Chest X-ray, AP view. Patient: 12 years old, sex F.
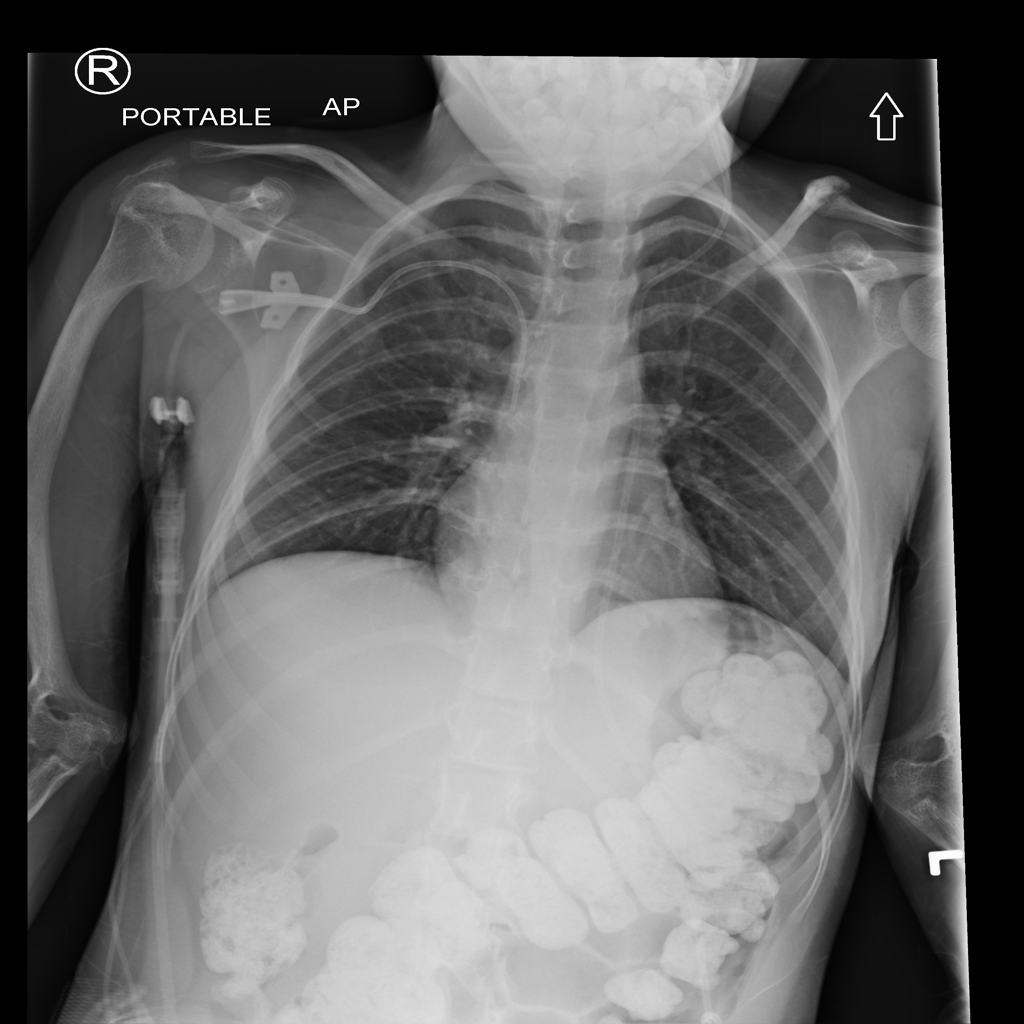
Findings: No Finding